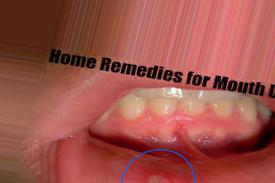
Condition: Mouth Ulcer